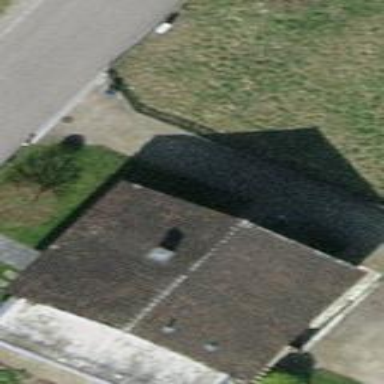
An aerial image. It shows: Detached building.